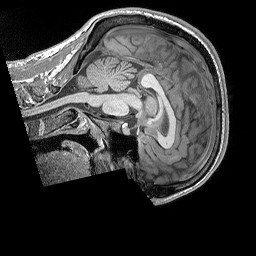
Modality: T1w
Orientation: sagittal
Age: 21
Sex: male
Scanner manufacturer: siemens
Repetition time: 2.25 s
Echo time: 0.00302 s